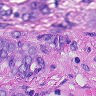
Metastatic tissue present: yes